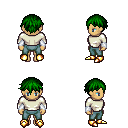
a pixel art fantasy rpg character, female body template, human, tanned skin, white long-sleeve shirt, teal pants, green short bangs hairstyle, white cloth bracers, gold boots, four views (front, back, left, right), 2x2 character sprite sheet, small pixel art, hard edges, no anti-aliasing